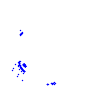
Particle: pion